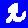
Digit: 2